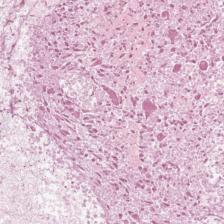
Label: Non-Viable-Tumor